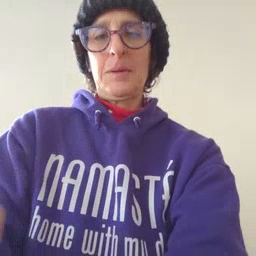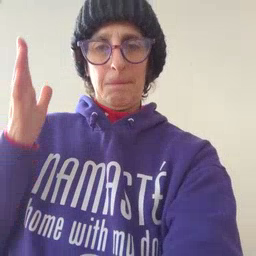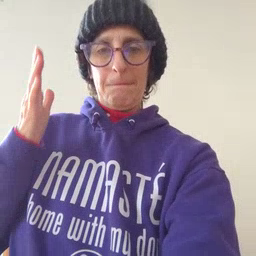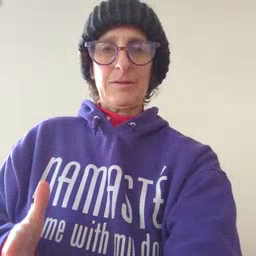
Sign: person